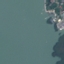
Land use / land cover: SeaLake